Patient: sex M, age 57
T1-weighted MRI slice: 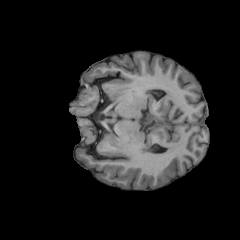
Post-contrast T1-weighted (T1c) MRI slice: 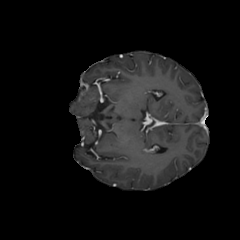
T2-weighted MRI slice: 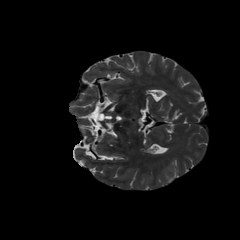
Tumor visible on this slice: no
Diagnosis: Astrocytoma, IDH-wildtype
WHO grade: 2